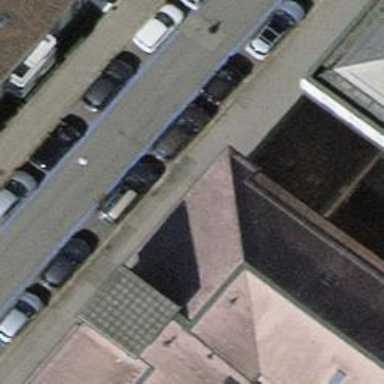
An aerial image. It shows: Parking lane for vehicles.